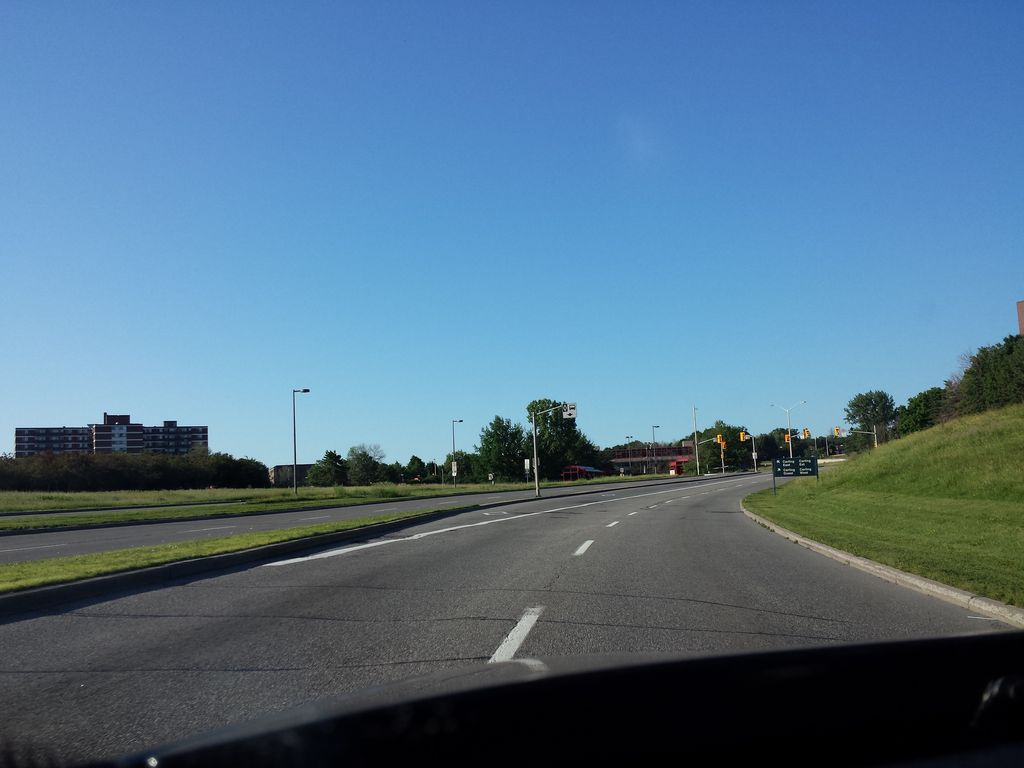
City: ottawa-gatineau